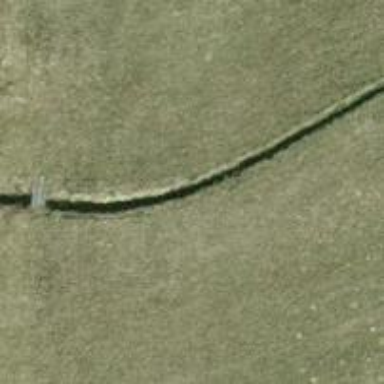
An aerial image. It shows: Drain that serves as waterway.